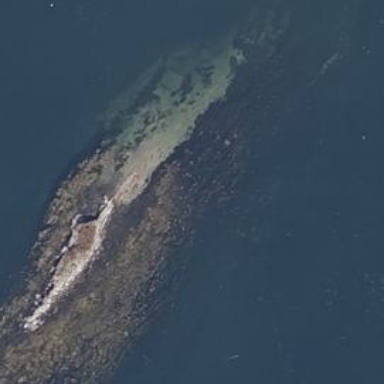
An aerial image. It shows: Islet along the natural coastline.